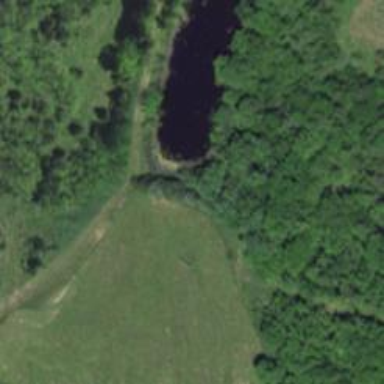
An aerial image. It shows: Pond surrounded by natural water.